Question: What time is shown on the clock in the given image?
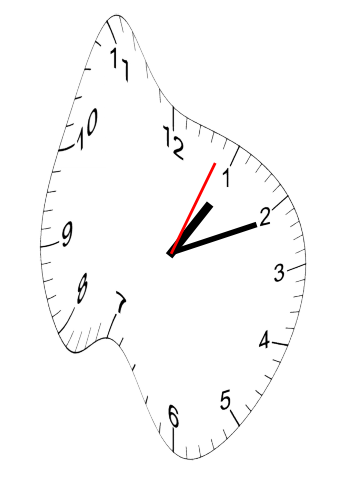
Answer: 01:11:04